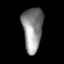
Tissue: prostate
Cell type: NK cells
Senescence score: 0.3422
Nuclear area (px): 868
Mean DAPI intensity: 138.308